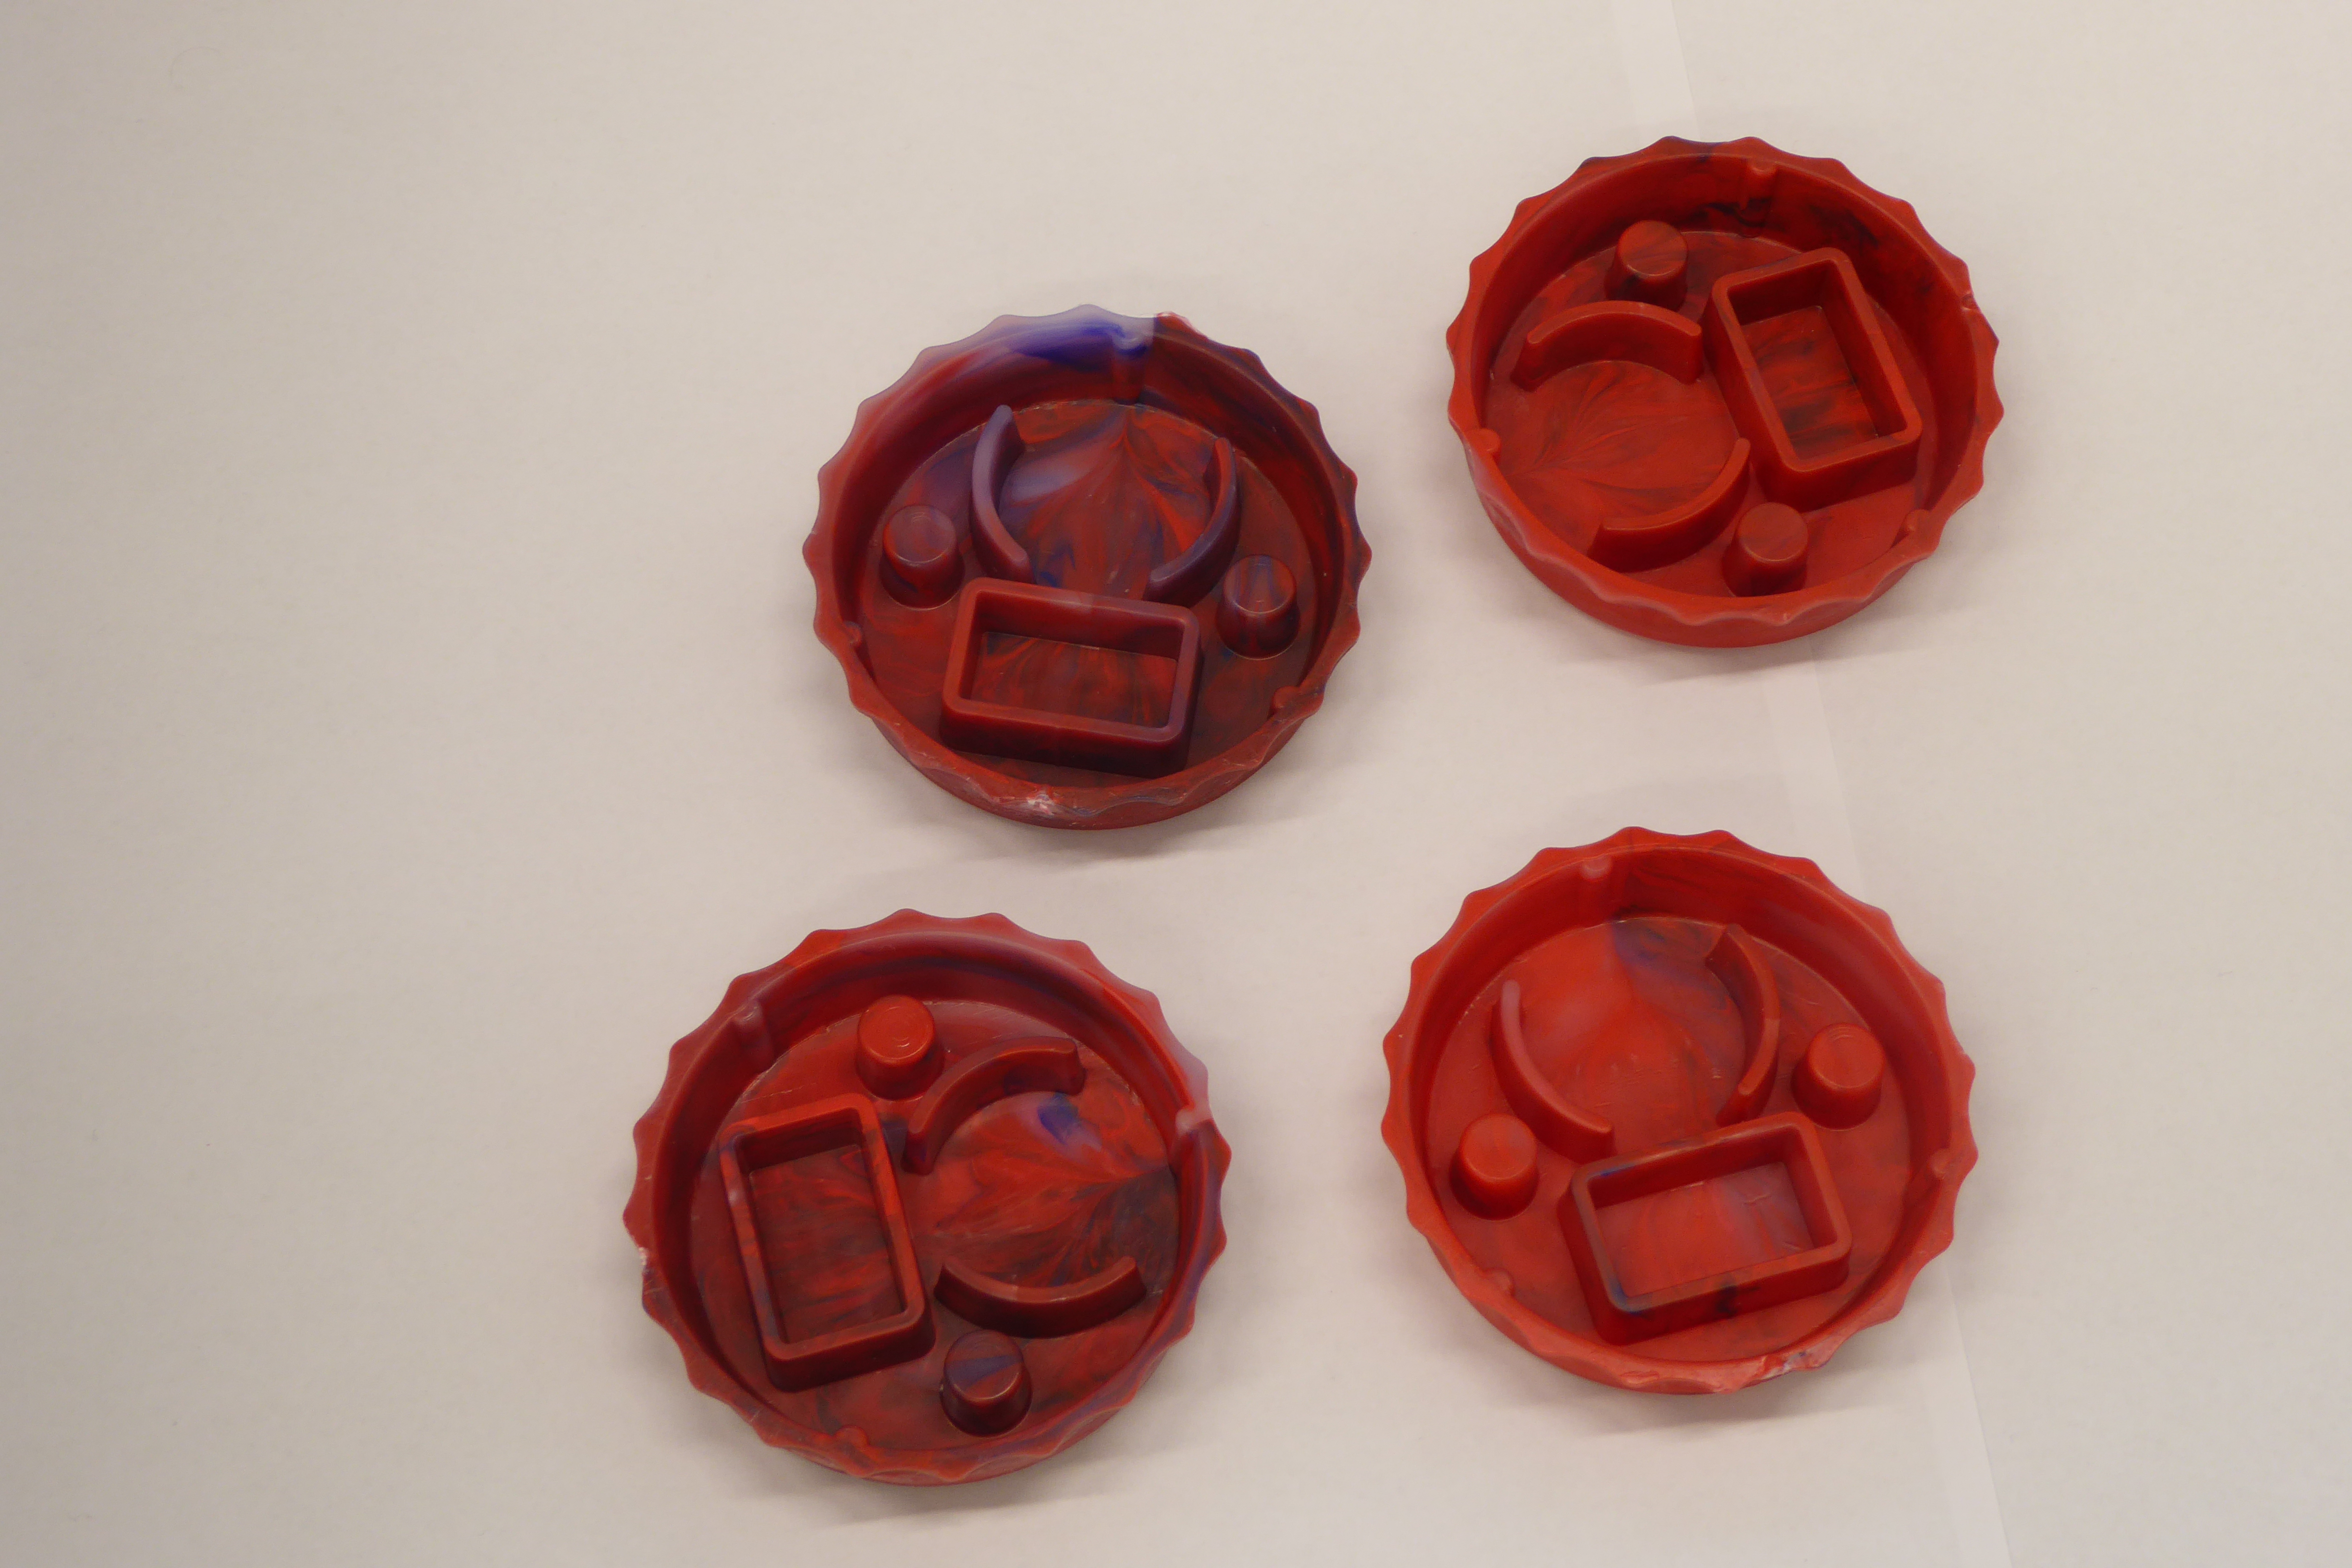
Label: Bottle Opener - Cover